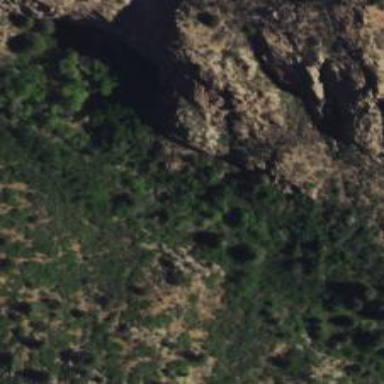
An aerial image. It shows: Cliff in nature.